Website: walmart
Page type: billing-address
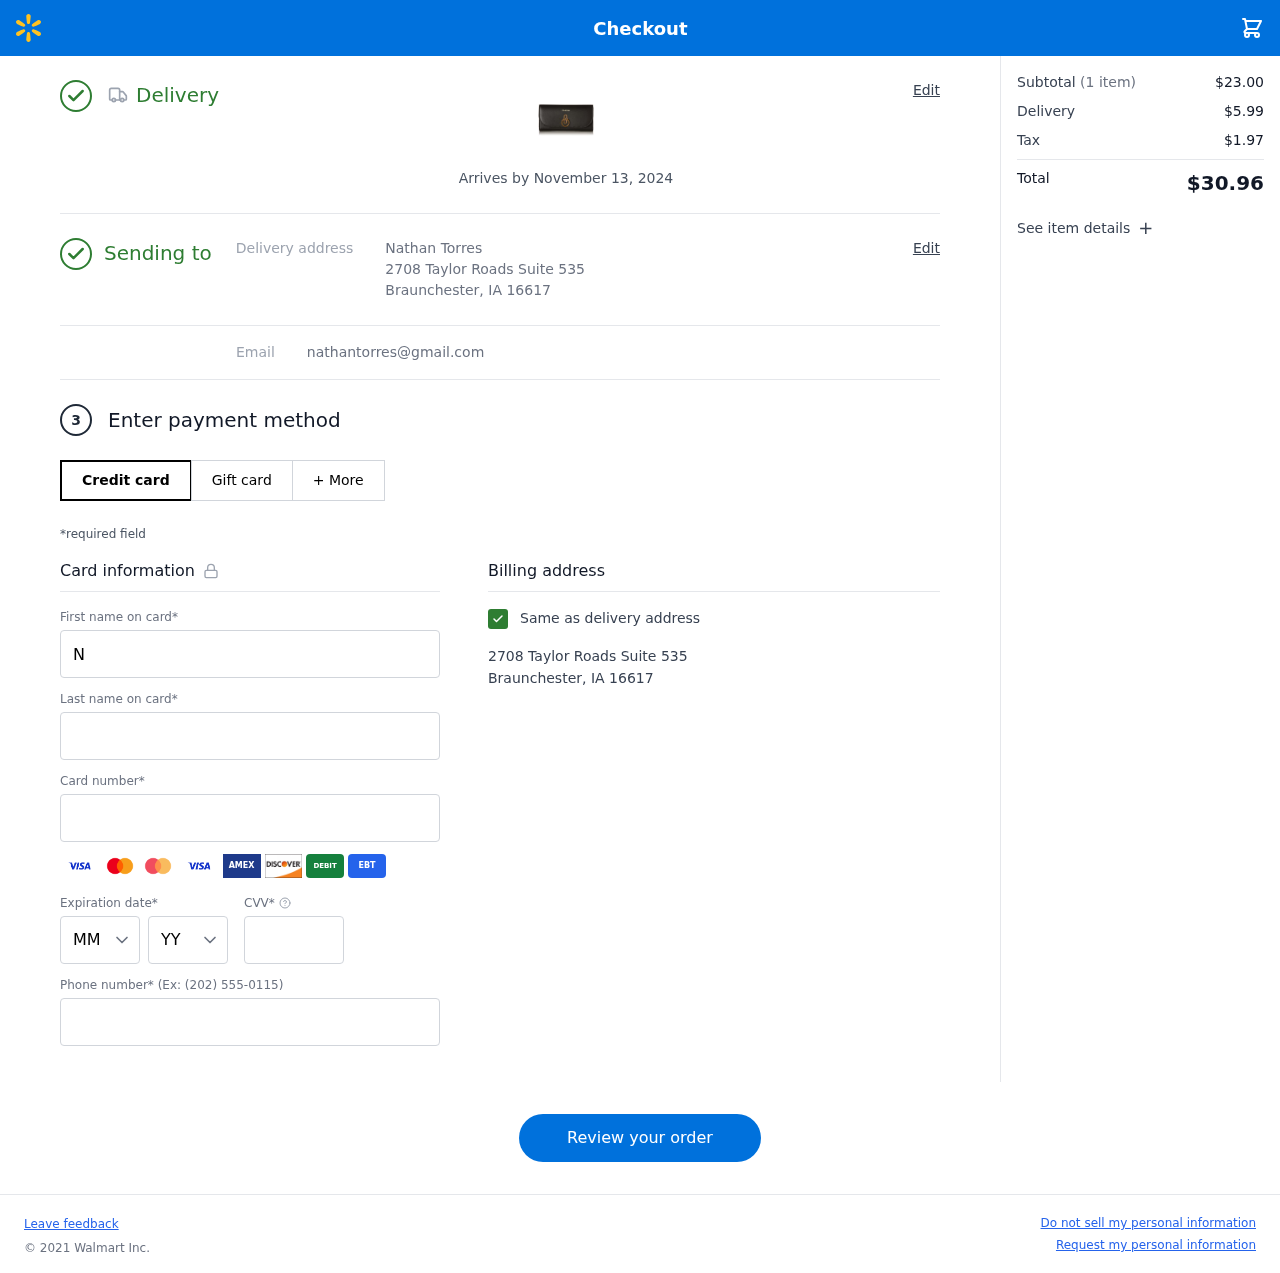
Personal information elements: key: PII_CARD_CVV
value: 346
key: PII_CARD_EXPIRY_MONTH
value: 10
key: PII_CARD_EXPIRY_YEAR
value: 30
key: PII_CARD_NUMBER
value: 6512 7747 0579 3501
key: PII_EMAIL
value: nathantorres@gmail.com
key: PII_FIRSTNAME
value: Nathan
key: PII_FULLNAME
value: Nathan Torres
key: PII_LASTNAME
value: Torres
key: PII_PHONE
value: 6664816342
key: PII_STREET
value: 2708 Taylor Roads Suite 535
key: PII_CITY_STATE_ZIP
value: Braunchester, IA 16617
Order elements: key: ORDER_DELIVERY_DATE
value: Arrives by November 13, 2024
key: ORDER_NUM_ITEMS
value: (1 item)
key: ORDER_SUBTOTAL
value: $23.00
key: ORDER_SHIPPING_COST
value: $5.99
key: ORDER_TAX
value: $1.97
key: ORDER_TOTAL
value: $30.96